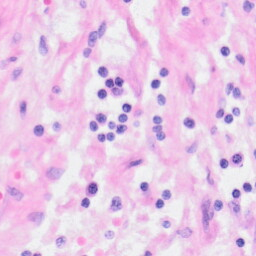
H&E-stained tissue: Kidney